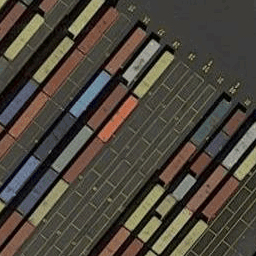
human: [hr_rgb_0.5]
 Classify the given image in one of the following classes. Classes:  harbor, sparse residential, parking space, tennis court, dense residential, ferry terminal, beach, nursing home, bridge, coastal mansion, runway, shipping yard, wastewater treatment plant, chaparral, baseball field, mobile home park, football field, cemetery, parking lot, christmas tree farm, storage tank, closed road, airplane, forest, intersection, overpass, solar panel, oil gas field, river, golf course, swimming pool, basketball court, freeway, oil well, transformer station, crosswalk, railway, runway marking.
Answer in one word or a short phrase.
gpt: shipping yard